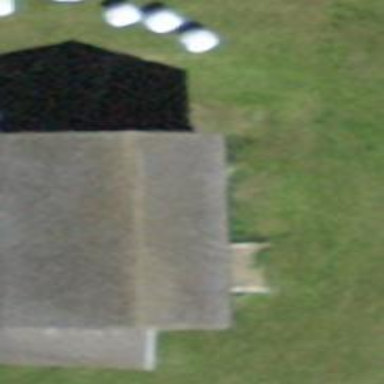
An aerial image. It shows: Building with tile roof.